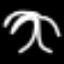
Label: palm tree